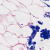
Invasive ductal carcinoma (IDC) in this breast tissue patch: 0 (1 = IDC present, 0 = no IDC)